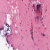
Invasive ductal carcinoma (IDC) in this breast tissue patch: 0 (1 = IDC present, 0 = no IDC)